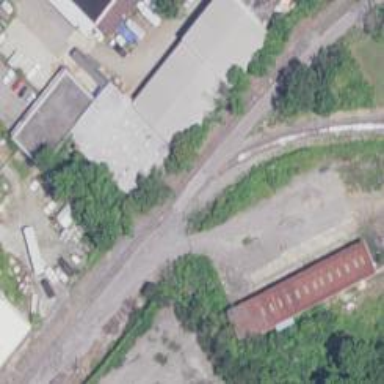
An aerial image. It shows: Railway yard used for servicing trains.